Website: apple
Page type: billing-address
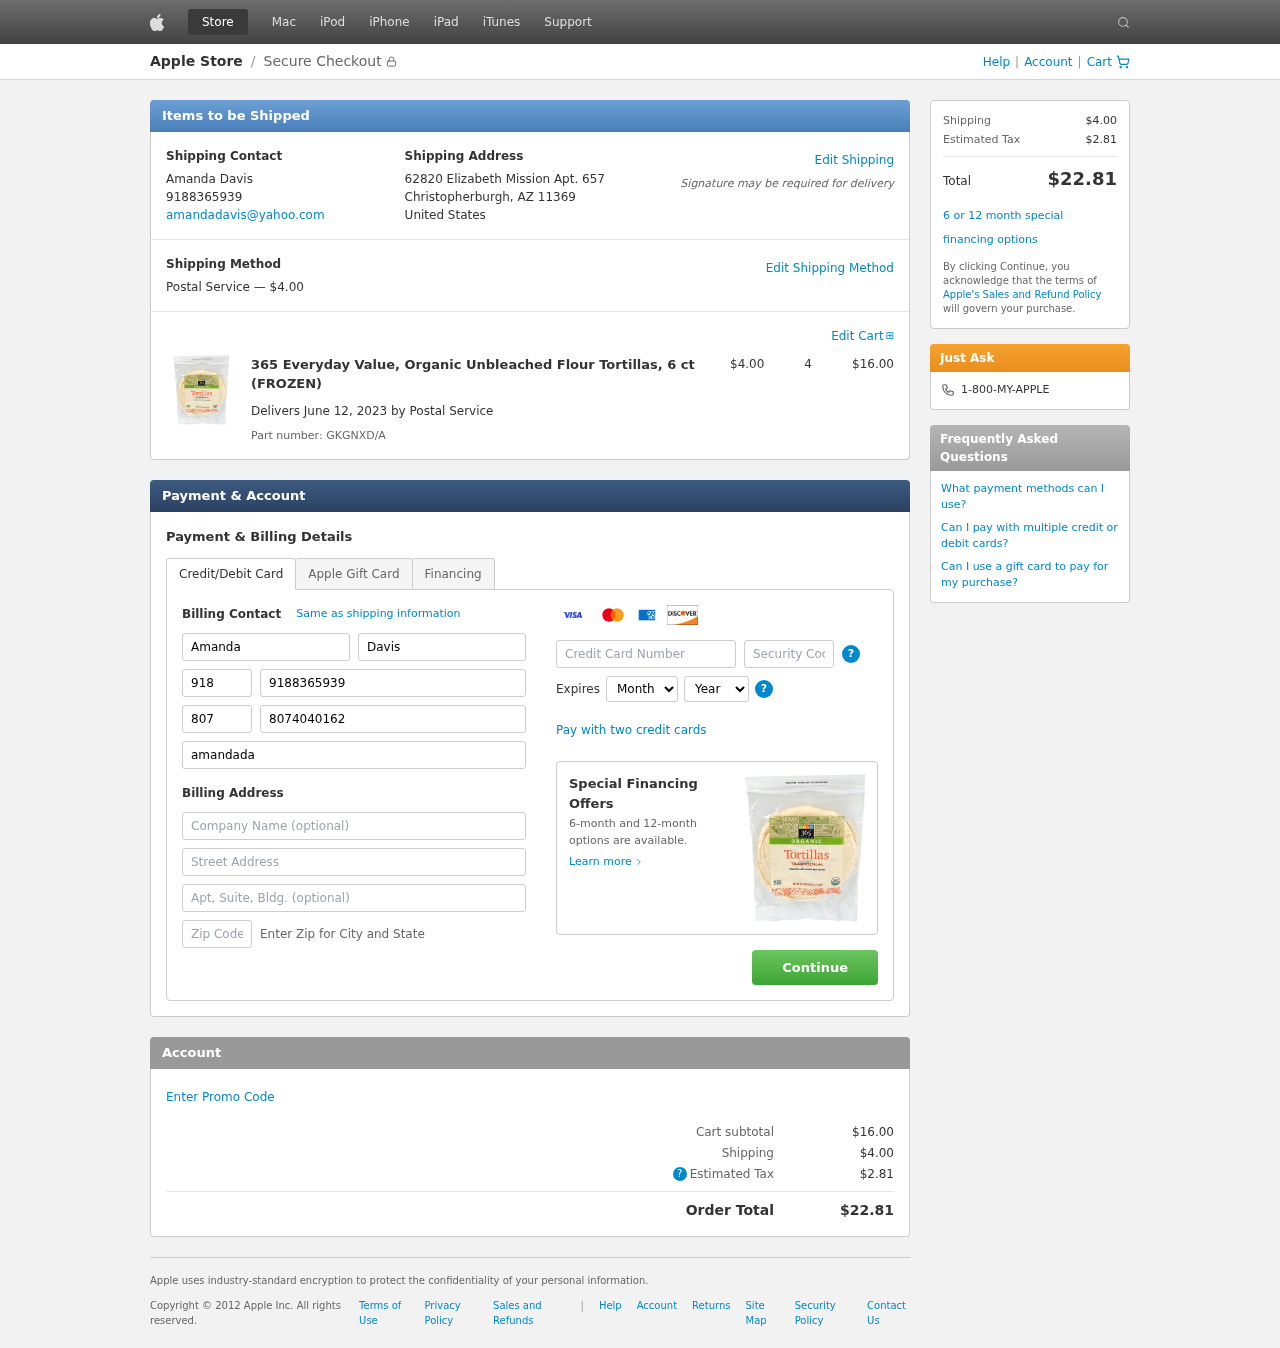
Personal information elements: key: PII_CARD_CVV
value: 733
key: PII_CARD_EXPIRY_MONTH
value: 04
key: PII_CARD_EXPIRY_YEAR
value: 29
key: PII_CARD_NUMBER
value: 4831 9753 0058 1022
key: PII_CITY_STATE_ZIP
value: Christopherburgh, AZ 11369
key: PII_COMPANY
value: Hanson LLC
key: PII_COUNTRY
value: United States
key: PII_EMAIL
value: amandadavis@yahoo.com
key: PII_FIRSTNAME
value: Amanda
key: PII_FULLNAME
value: Amanda Davis
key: PII_LASTNAME
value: Davis
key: PII_PHONE
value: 9188365939
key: PII_PHONE_ALT
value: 8074040162
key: PII_PHONE_ALT_AREA
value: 807
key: PII_PHONE_AREA
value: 918
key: PII_POSTCODE2
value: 01039
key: PII_STREET
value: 62820 Elizabeth Mission Apt. 657
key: PII_STREET2
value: Suite 392
Product elements: key: PRODUCT1_NAME
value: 365 Everyday Value, Organic Unbleached Flour Tortillas, 6 ct (FROZEN)
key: PRODUCT1_PRICE
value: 4
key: PRODUCT1_QUANTITY
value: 4
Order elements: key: ORDER_SHIPPING_COST
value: $4.00
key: ORDER_SUBTOTAL
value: $16.00
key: ORDER_DELIVERY_DATE
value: June 12, 2023
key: ORDER_PART_NUMBER
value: GKGNXD/A
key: ORDER_TAX
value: $2.81
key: ORDER_TOTAL
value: $22.81